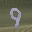
Label: 9